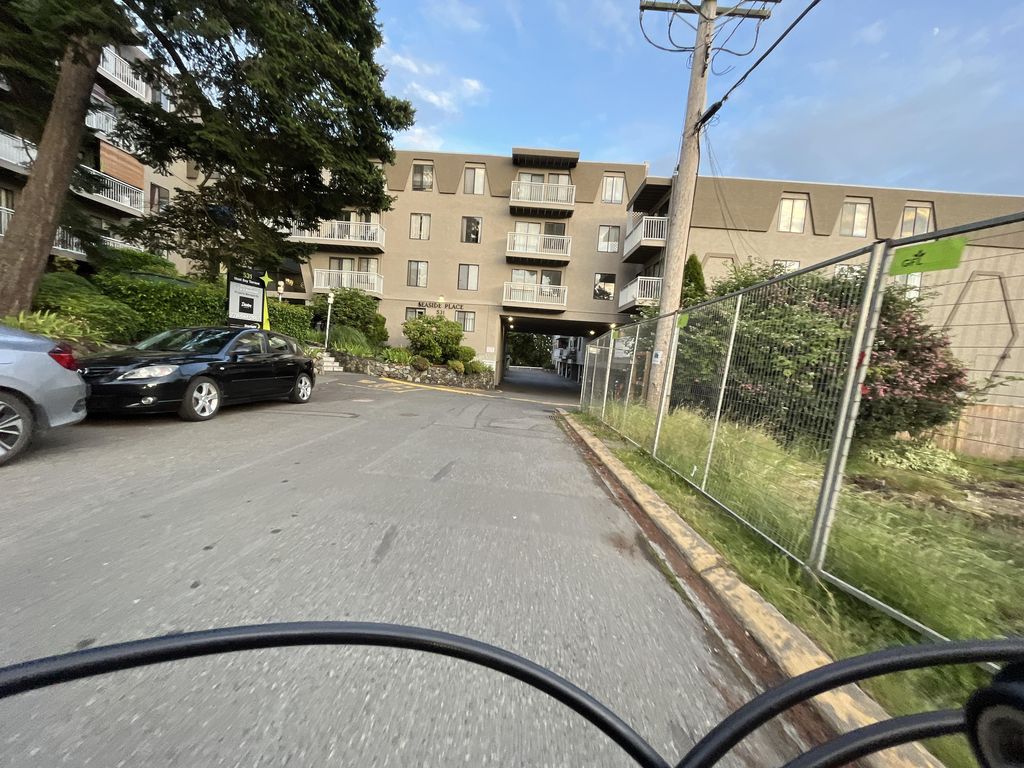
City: victoria